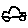
Label: car